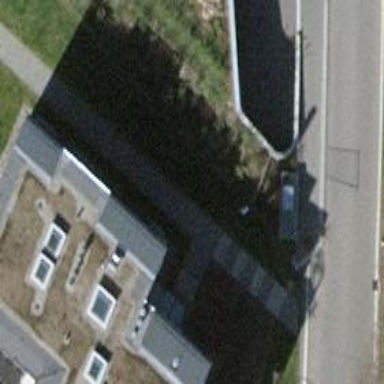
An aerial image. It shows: Steps made of asphalt.